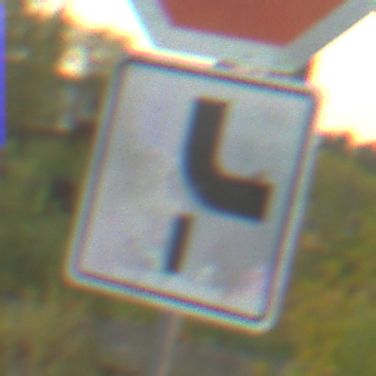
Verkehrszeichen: VerlaufVorfahrtsstrasse10
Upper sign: Stop
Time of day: SunriseSunset
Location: Outdoor (Suburban)
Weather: PartlyCloudy
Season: NotSpecified
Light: Natural